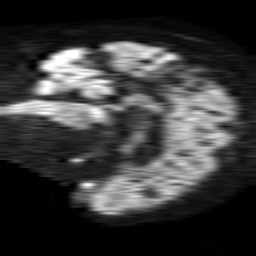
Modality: TRACE
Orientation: sagittal
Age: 86
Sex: female
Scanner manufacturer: philips
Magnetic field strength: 1.5 T
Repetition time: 4.6 s
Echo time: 0.08631 s